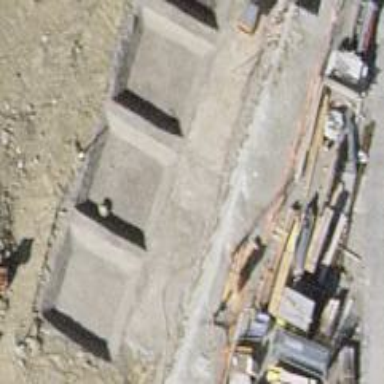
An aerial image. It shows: Set of concrete steps.